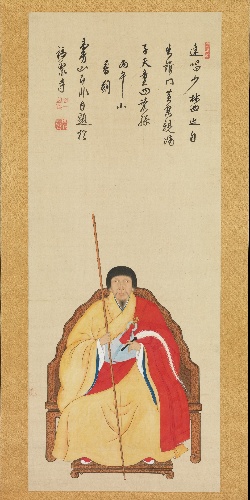
Artist: Kita Genki
Artist bio: active 1664–98
Date: 1666
Object type: Hanging scroll
Classification: Paintings
Medium: Hanging scroll; ink and color on silk
Culture: Japan
Period: Edo period (1615–1868)
Dimensions: Image: 43 1/8 × 17 5/16 in. (109.5 × 44 cm)
Overall with mounting: 79 1/4 × 22 1/4 in. (201.3 × 56.5 cm)
Overall with knobs: 79 1/4 × 24 3/8 in. (201.3 × 61.9 cm)
Department: Asian Art
Credit line: The Harry G. C. Packard Collection of Asian Art, Gift of Harry G. C. Packard, and Purchase, Fletcher, Rogers, Harris Brisbane Dick, and Louis V. Bell Funds, Joseph Pulitzer Bequest, and The Annenberg Fund Inc. Gift, 1975
Accession year: 1975
Repository: Metropolitan Museum of Art, New York, NY
Tags: Portraits|Men